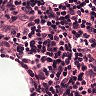
Metastatic tissue present: no